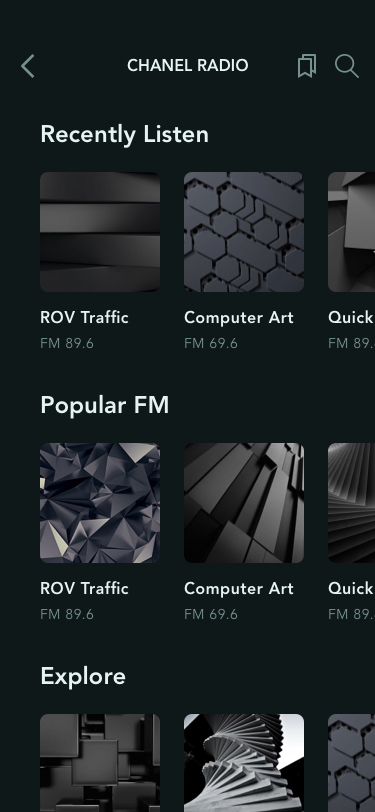
Text in this UI design:
Recently Listen
Popular FM
Explore